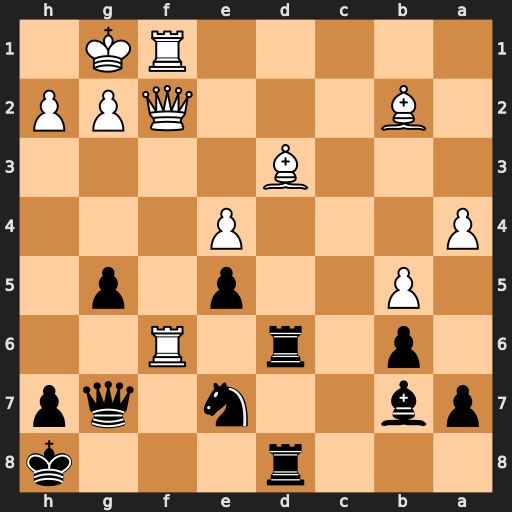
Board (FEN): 3r3k/pb2n1qp/1p1r1R2/1P2p1p1/P3P3/3B4/1B3QPP/5RK1
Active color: b
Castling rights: -
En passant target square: -
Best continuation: Rxf6 Qxf6 Qxf6 Rxf6 Rxd3 Bxe5 Kg8